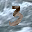
Label: 3